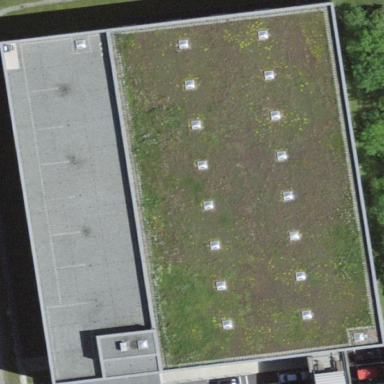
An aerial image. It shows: Flat-roofed university building.